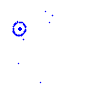
Particle: proton